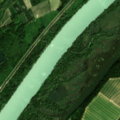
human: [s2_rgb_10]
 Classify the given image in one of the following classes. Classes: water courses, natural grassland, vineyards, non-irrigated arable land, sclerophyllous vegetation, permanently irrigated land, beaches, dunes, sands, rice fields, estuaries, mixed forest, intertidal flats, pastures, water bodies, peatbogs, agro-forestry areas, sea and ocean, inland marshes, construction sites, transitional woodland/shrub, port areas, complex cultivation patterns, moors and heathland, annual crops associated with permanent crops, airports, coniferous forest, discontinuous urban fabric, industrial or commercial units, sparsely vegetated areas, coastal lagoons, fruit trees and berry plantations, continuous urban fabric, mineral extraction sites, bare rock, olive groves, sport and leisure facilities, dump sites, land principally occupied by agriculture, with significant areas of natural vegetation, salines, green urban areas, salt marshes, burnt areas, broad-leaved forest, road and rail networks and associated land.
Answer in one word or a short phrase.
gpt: discontinuous urban fabric, non-irrigated arable land, land principally occupied by agriculture, with significant areas of natural vegetation, broad-leaved forest, water courses